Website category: sports
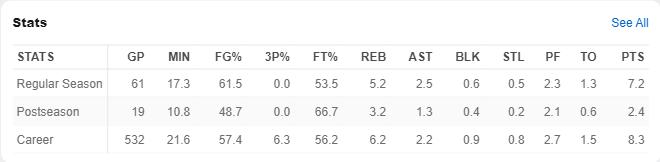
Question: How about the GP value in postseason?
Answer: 19

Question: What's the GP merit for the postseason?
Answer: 19

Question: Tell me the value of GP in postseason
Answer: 19

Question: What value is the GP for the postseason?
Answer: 19

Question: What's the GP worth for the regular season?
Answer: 61

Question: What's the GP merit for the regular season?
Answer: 61

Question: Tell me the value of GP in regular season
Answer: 61

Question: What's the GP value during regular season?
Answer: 61

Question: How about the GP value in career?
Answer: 532

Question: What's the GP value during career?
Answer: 532

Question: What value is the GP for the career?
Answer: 532

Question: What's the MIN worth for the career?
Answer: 21.6

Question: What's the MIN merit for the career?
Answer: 21.6

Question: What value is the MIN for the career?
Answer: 21.6

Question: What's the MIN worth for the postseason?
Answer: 10.8

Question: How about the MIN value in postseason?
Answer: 10.8

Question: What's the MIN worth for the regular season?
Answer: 17.3

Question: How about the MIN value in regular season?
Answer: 17.3

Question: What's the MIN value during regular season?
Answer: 17.3

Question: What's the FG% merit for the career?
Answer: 57.4

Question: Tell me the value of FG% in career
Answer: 57.4

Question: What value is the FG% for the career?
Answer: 57.4

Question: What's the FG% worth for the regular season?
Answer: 61.5

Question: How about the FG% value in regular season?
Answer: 61.5

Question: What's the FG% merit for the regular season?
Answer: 61.5

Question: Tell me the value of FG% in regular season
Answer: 61.5

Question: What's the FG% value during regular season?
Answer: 61.5

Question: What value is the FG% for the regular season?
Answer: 61.5

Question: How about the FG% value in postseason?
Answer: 48.7

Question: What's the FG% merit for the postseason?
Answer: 48.7

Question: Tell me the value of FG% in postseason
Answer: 48.7

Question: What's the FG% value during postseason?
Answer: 48.7

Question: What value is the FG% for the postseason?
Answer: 48.7

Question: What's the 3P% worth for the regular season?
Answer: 0.0

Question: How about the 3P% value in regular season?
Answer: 0.0

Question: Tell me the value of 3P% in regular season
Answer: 0.0

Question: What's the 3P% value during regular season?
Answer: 0.0

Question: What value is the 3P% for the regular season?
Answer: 0.0

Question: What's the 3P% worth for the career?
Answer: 6.3

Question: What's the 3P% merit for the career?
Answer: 6.3

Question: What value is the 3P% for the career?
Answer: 6.3

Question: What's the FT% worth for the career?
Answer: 56.2

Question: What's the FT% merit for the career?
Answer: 56.2

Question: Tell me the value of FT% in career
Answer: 56.2

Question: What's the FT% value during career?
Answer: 56.2

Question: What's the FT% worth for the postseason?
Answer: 66.7

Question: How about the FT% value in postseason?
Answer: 66.7

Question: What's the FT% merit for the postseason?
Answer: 66.7

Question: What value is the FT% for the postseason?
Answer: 66.7

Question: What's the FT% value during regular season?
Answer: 53.5

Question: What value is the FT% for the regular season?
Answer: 53.5

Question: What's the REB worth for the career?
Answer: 6.2

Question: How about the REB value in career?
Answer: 6.2

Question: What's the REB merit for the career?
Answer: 6.2

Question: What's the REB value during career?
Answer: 6.2

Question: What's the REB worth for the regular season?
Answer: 5.2

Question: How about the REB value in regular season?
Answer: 5.2

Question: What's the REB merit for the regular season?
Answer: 5.2

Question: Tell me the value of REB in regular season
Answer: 5.2

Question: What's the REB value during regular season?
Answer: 5.2

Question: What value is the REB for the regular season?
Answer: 5.2

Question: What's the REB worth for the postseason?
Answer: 3.2

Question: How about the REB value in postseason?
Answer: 3.2

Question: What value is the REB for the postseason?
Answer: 3.2